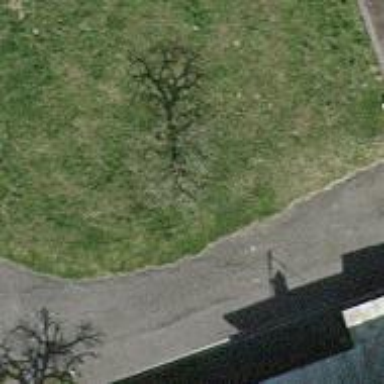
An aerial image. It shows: Tree in garden.